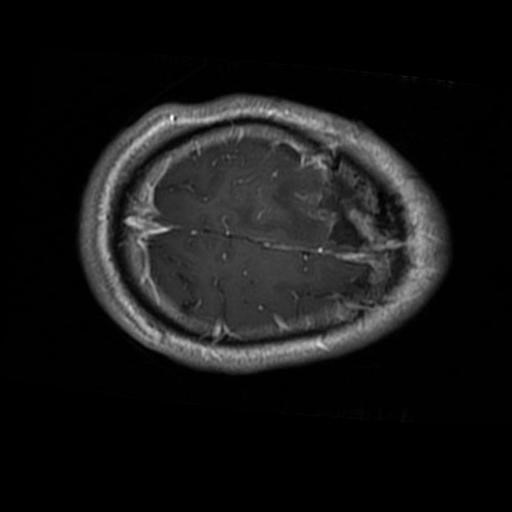
Label: brain_glioma